Interaction volume radius: 5 \u00c5
Interaction volume height: 20 \u00c5
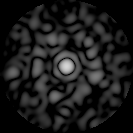
Disorder parameter: 0.8392